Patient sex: M
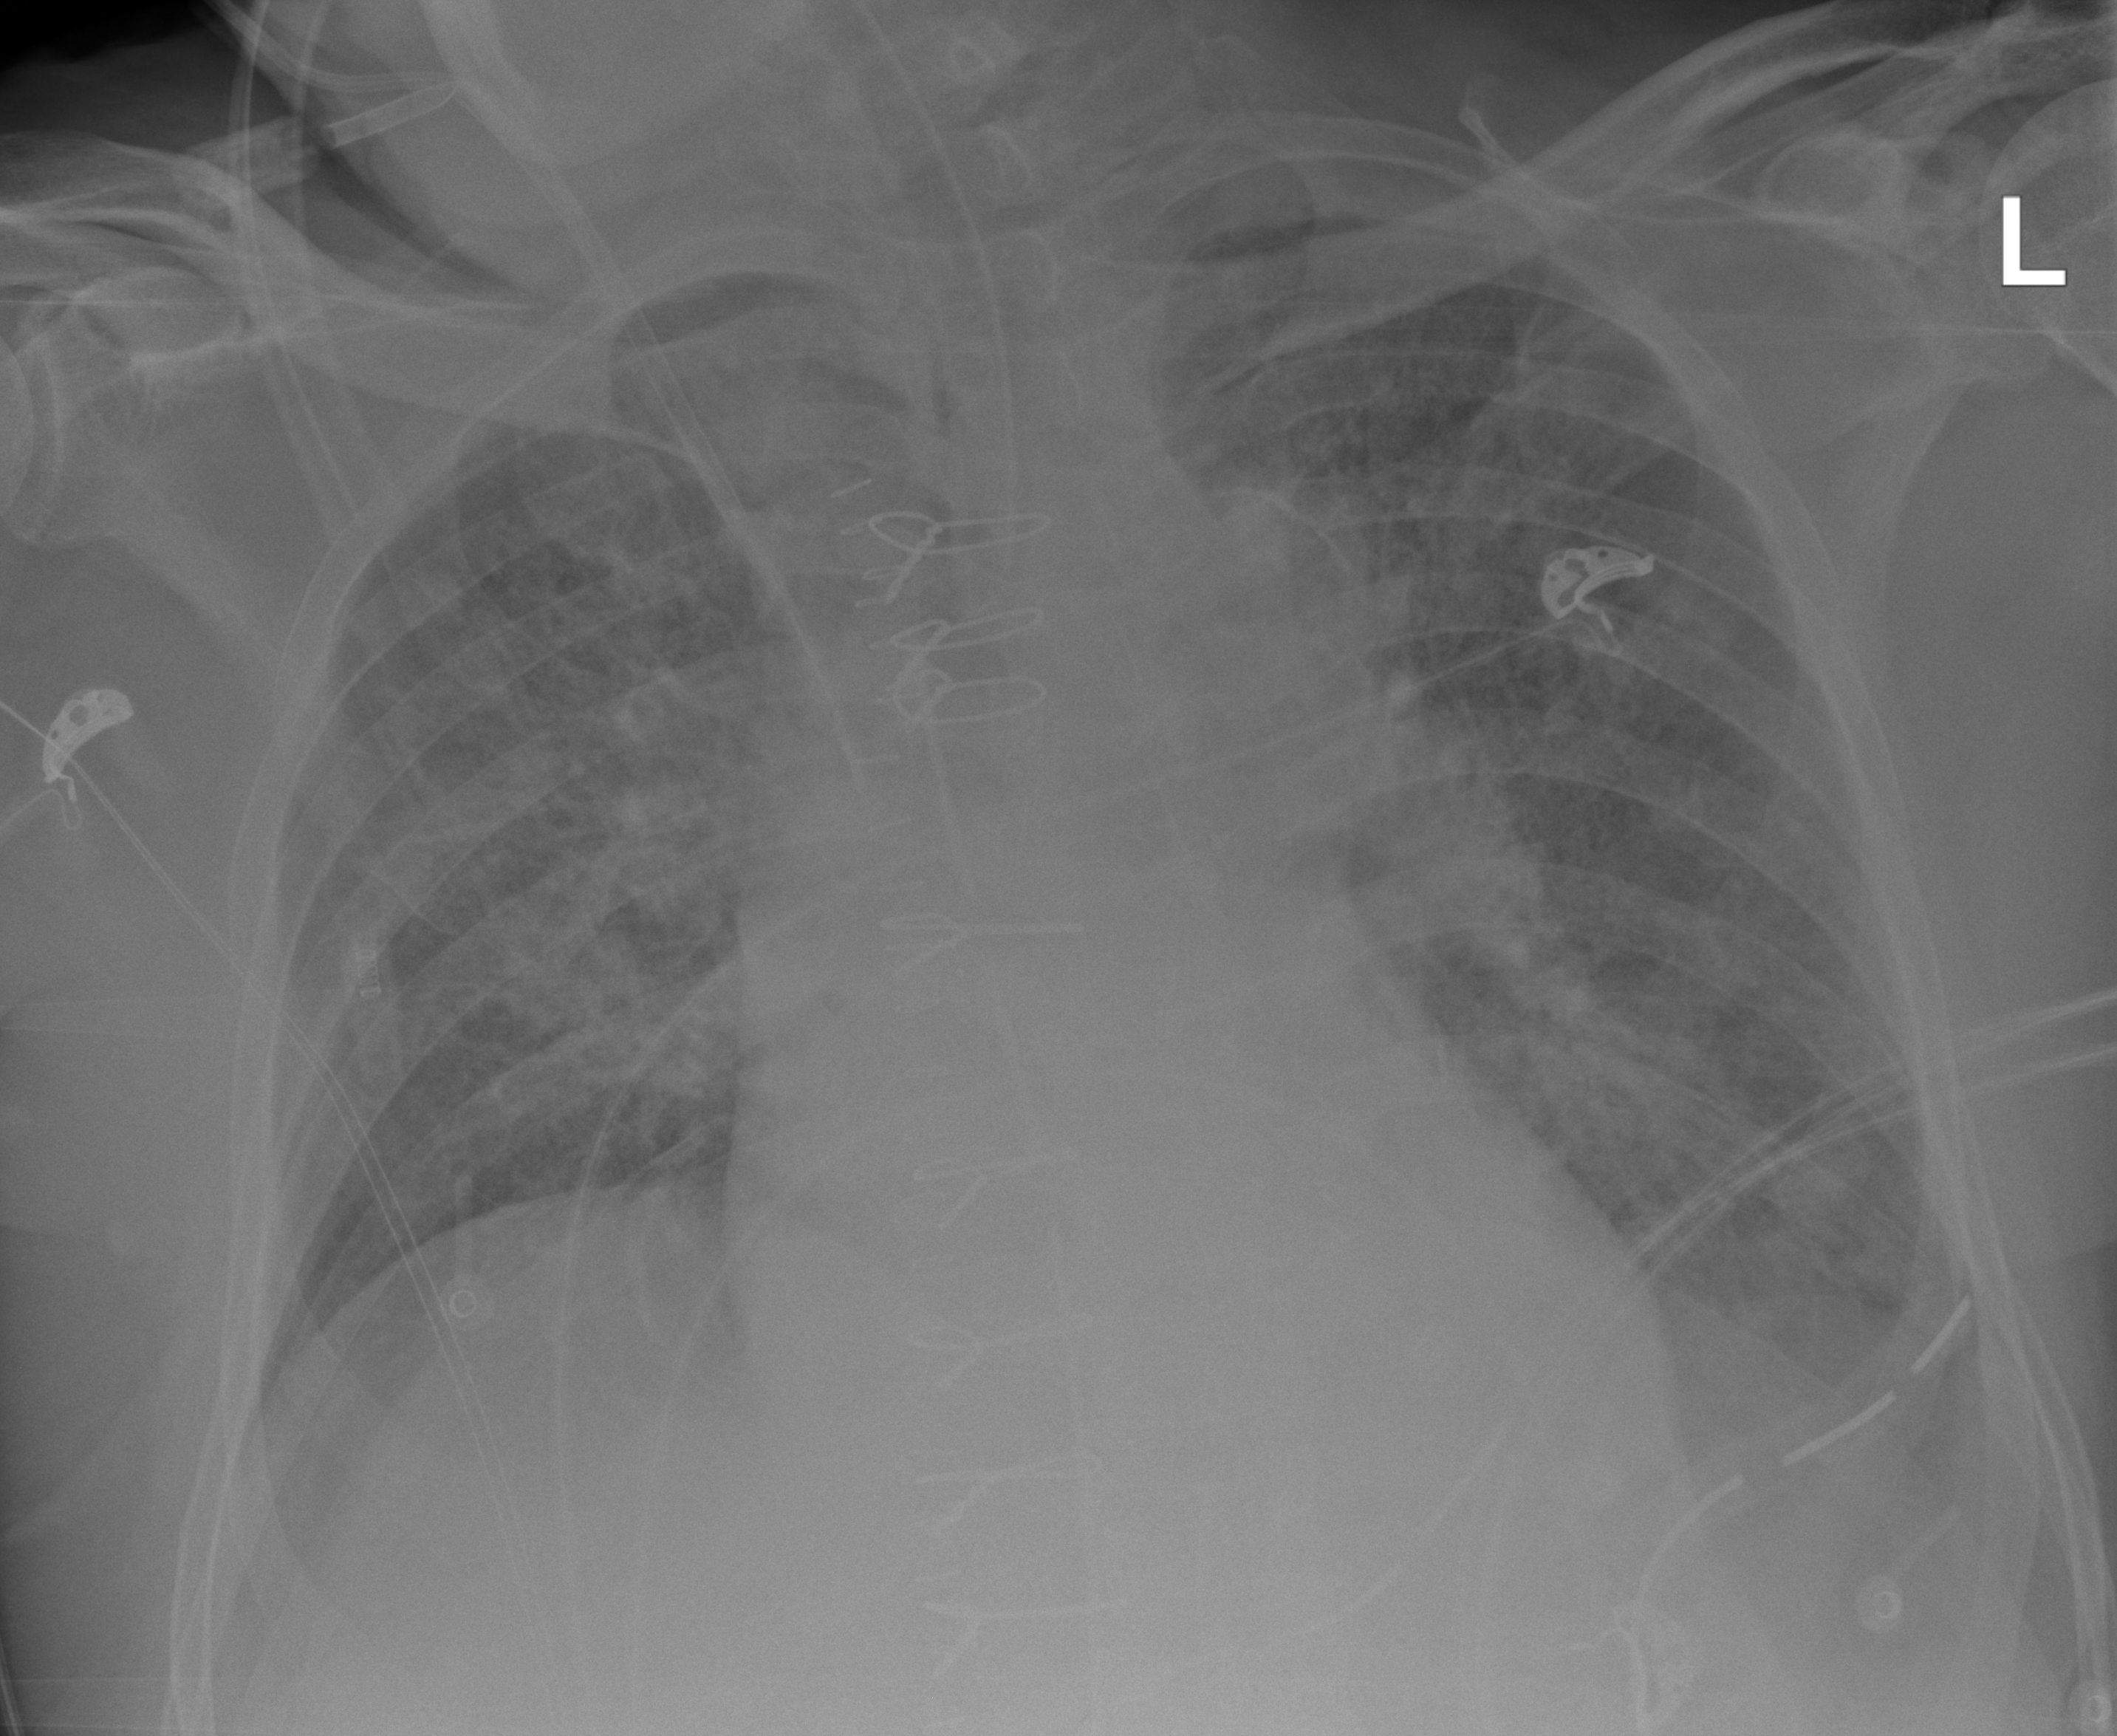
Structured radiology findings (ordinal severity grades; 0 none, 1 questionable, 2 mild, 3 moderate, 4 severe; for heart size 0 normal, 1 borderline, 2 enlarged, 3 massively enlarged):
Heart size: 2
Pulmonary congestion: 2
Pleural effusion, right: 0
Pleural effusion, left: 2
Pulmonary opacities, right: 2
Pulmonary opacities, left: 2
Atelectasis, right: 0
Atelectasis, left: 2